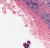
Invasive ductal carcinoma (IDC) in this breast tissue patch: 0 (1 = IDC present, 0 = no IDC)